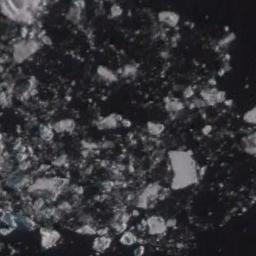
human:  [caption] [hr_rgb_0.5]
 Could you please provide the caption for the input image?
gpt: There are many ice on the black sea .

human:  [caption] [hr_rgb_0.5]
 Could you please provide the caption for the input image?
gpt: Countless ice cubes of various sizes are connected into a loose, Large piece floating on the blue sea .

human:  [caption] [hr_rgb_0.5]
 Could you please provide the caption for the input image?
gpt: A lot of small pieces of sea ice float in the deep blue sea .

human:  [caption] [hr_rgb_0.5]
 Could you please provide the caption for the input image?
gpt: There are different shapes of sea ice .

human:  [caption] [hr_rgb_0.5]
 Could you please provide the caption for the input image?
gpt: There are many pieces of sea ice .